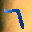
Label: 7